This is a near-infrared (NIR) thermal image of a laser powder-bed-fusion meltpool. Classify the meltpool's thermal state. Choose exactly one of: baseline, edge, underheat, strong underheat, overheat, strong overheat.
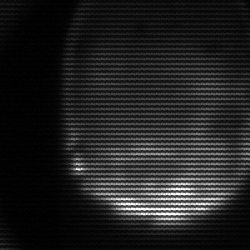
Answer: edge